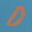
Label: 0